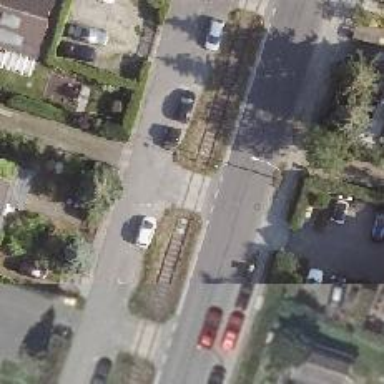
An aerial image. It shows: Uncontrolled level crossing for the railway.